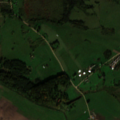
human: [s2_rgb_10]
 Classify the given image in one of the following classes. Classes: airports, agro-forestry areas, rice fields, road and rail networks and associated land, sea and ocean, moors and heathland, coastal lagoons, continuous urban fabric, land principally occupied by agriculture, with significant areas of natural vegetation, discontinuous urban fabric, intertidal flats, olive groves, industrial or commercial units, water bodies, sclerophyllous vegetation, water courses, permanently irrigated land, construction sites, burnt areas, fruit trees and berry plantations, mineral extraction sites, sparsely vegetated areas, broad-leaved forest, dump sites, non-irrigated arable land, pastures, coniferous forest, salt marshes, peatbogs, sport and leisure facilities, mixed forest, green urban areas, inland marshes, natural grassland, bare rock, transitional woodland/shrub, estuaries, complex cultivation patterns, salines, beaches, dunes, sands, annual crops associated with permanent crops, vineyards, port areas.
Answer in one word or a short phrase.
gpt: non-irrigated arable land, pastures, complex cultivation patterns, land principally occupied by agriculture, with significant areas of natural vegetation, broad-leaved forest, transitional woodland/shrub